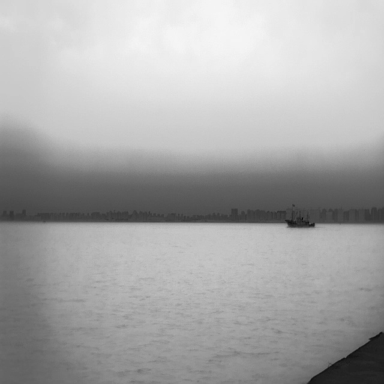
There is a bulk_carrier in the infrared image.